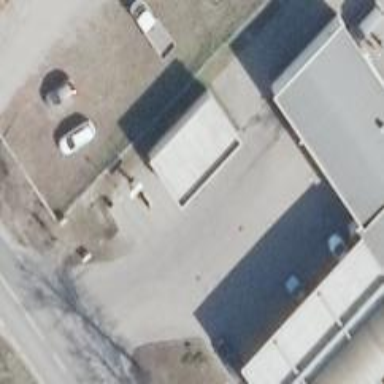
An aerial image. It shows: Car wash facility.